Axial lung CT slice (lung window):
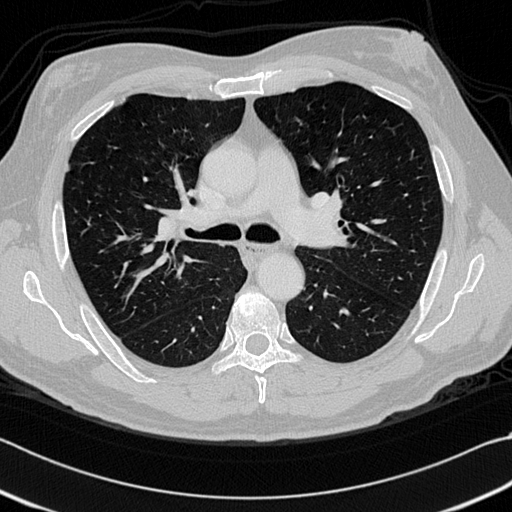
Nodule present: no